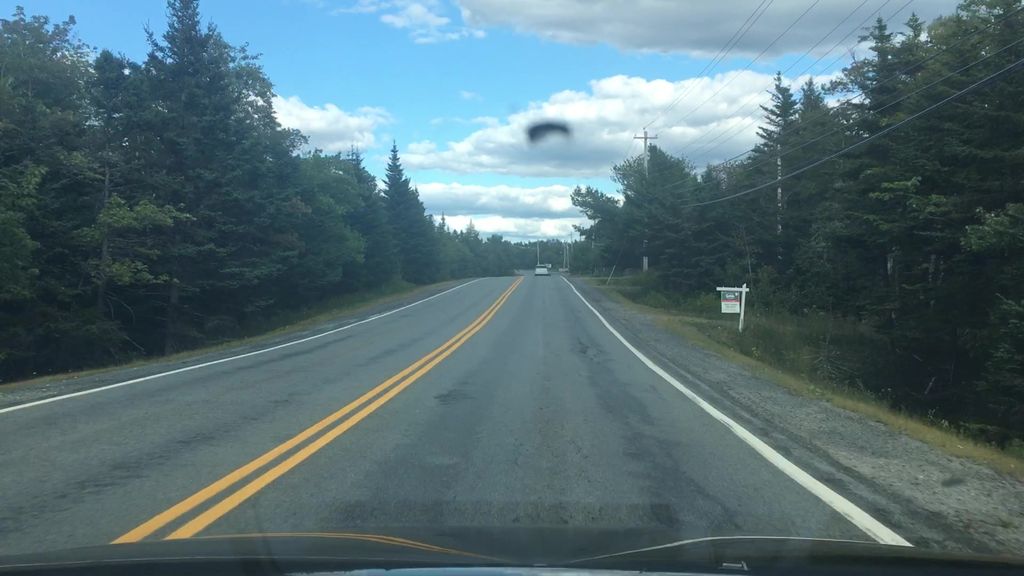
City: halifax